Question: This is what I tried:
'''
/* The way I want it:
* red
* blue green
* yellow
*/
import QtQuick 2.0
Item
{
Rectangle
{
id : one
height : 100
width : 100
color : "red"
anchors.leftMargin : 20
anchors.topMargin : 20
anchors.rightMargin : 20
anchors.bottomMargin : 20
}
Rectangle
{
id : two
height : 100
width : 100
color : "blue"
anchors.leftMargin : 20
anchors.topMargin : 20
anchors.rightMargin : 20
anchors.bottomMargin : 20
// On the top of blue rectangle there should be the red rectangle.
anchors.top : one.bottom
// And the blue rectangle should be on the bottom left of the red rectangle
anchors.right : one.left
}
Rectangle
{
id : three
height : 100
width : 100
color : "green"
anchors.leftMargin : 20
anchors.topMargin : 20
anchors.rightMargin : 20
anchors.bottomMargin : 20
// On the top of green rectangle there should be the red rectangle.
anchors.top : one.bottom
// And the green rectangle should be on the bottom right of the red rectangle
anchors.left : one.right
}
Rectangle
{
id : four
height : 100
width : 100
color : "yellow"
anchors.leftMargin : 20
anchors.topMargin : 20
anchors.rightMargin : 20
anchors.bottomMargin : 20
// On the top of yellow rectangle there should be the blue rectangle and green rectangle.
anchors.top : two.bottom
// And the yellow rectangle should be on the bottom right of the blue rectangle
anchors.left : two.right
// And the yellow rectangle should be on the bottom left of the green rectangle.
anchors.right : three.left
}
}
'''
This is what I got:
Can't see the blue rectangle here:

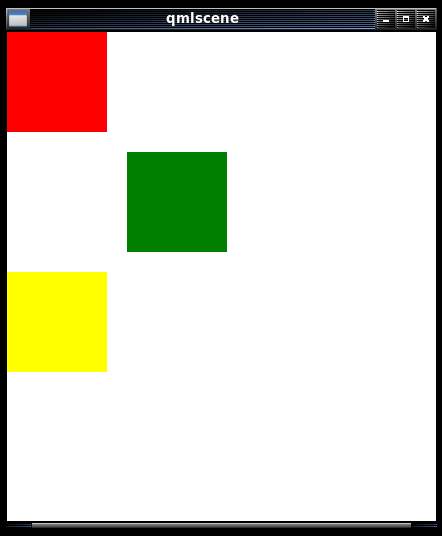
Answer: The top left corner of your first rectangle is placed in the default location (0|0) and the other rectangles are placed relative to that one through the anchors.
As the top left corner of the scene rectangle shows (0|0), you can't see the blue rectangle as it's outside the scene.
So either move the whole thing a bit to the right-hand side, or tell the scene to have X = 0 in its middle (if that is supported by QML - can't test it here unfortunately)